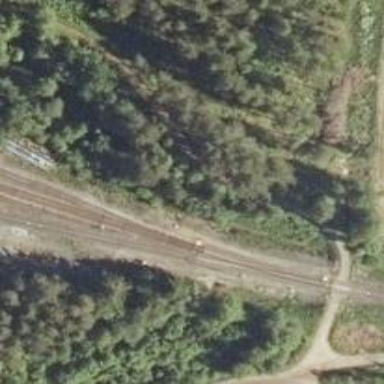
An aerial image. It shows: Continuous railway track.